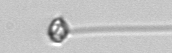
Label: flagellate